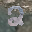
Label: 2